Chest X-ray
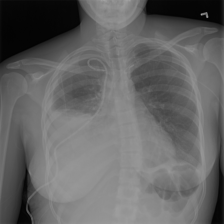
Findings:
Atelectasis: negative
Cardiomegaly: negative
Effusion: negative
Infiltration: negative
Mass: negative
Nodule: negative
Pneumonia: negative
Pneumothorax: negative
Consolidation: negative
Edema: negative
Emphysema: negative
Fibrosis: negative
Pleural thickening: negative
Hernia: negative